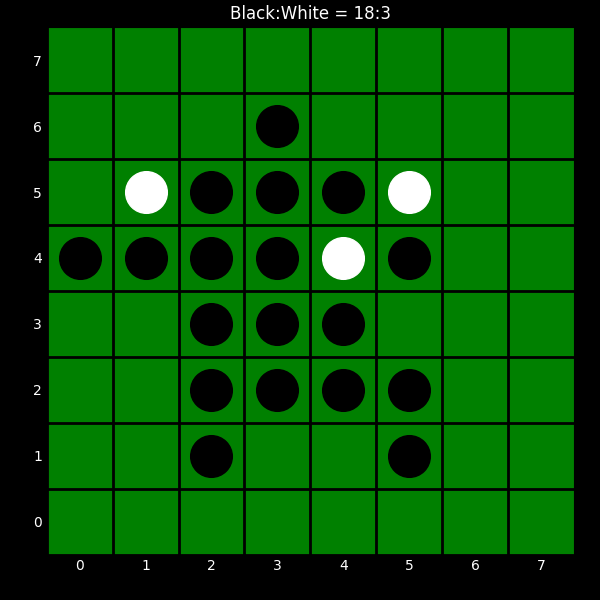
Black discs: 18
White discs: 3